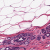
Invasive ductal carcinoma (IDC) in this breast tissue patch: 0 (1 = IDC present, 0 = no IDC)